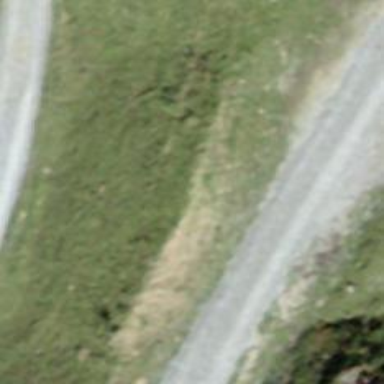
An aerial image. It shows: Intermediate downhill piste.